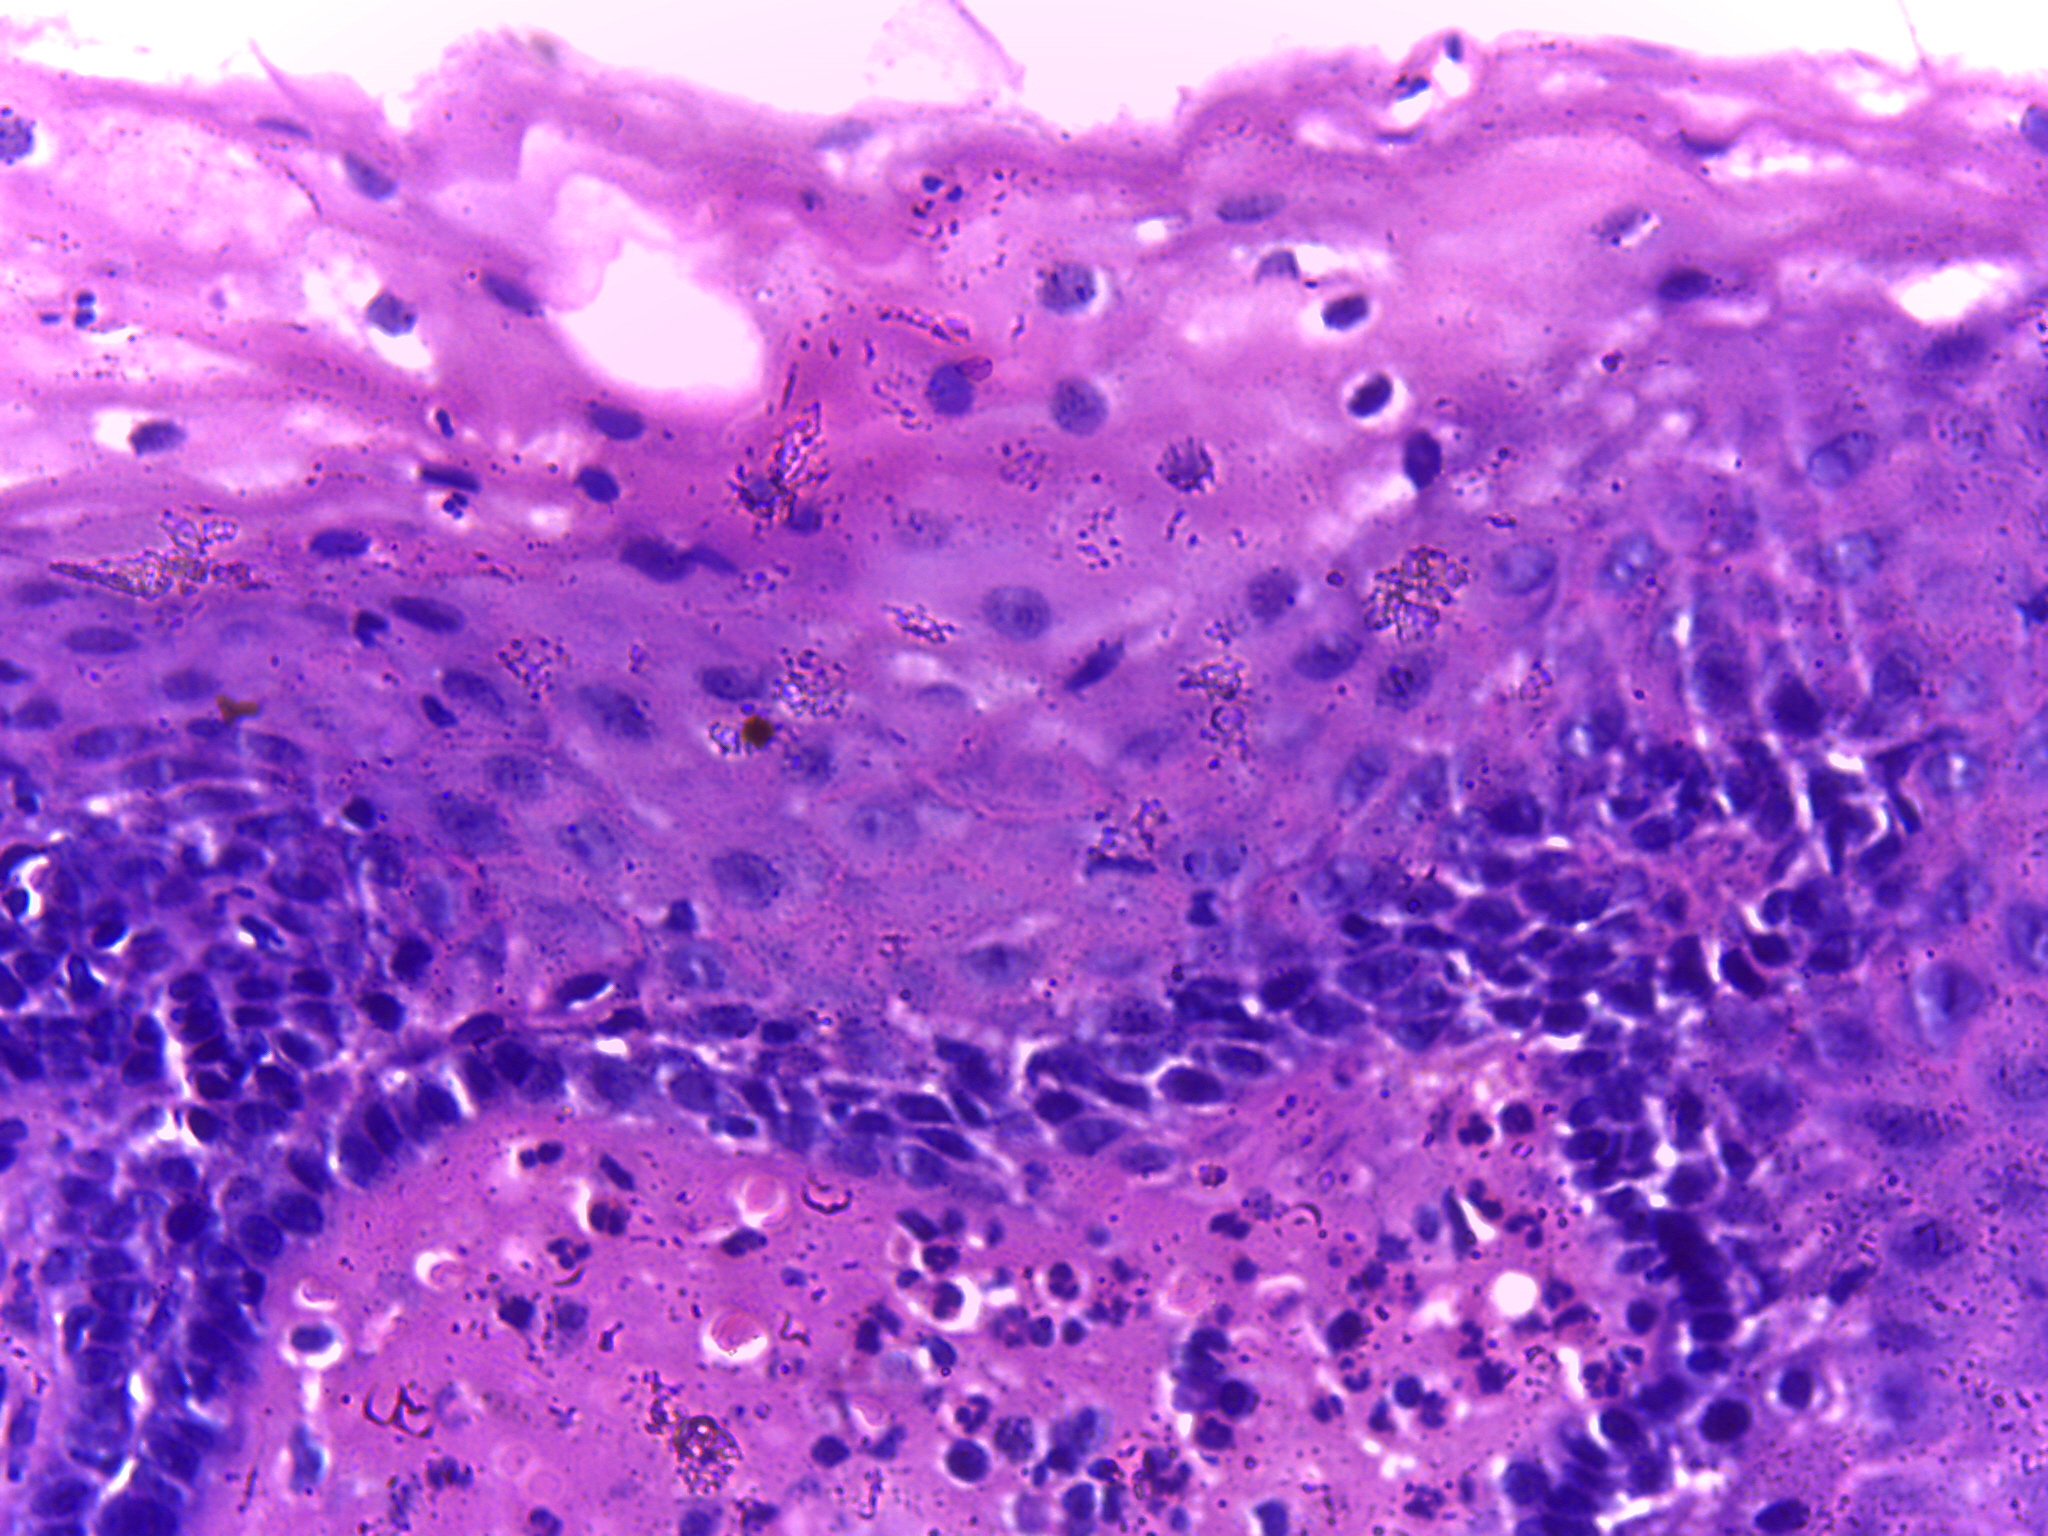
Diagnosis: OSCC